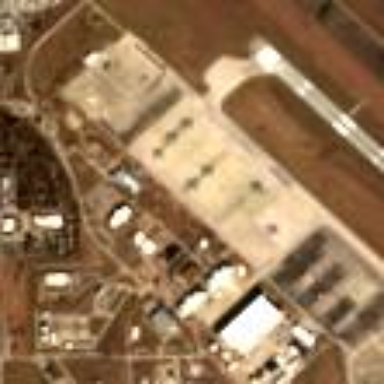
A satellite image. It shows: Military airfield located within aerodrome.